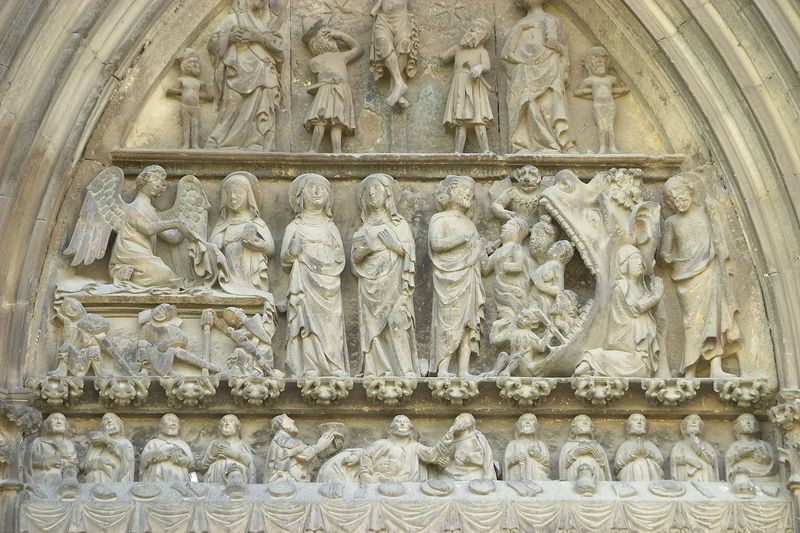
Titel: San Sepulco in Estella
Standort: Estella, San Sepulco (EU - E)
Schlagwörter: flügel, gelb, menschen, grau, tisch, weiss, alt, bart, kirche, engel, skulptur, relief, bogen, essen, brot, kreuz, geben, statuen, jesus, kreuzigung, abendmahl, jünger, drachen, marien, monster, nehmen, mal, freske, apostel, letztes abendmahl, grusel, menschdn, teilem